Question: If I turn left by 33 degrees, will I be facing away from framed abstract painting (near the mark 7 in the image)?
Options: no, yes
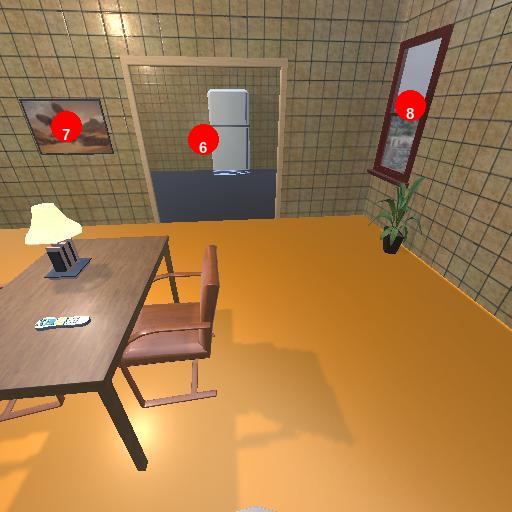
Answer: no